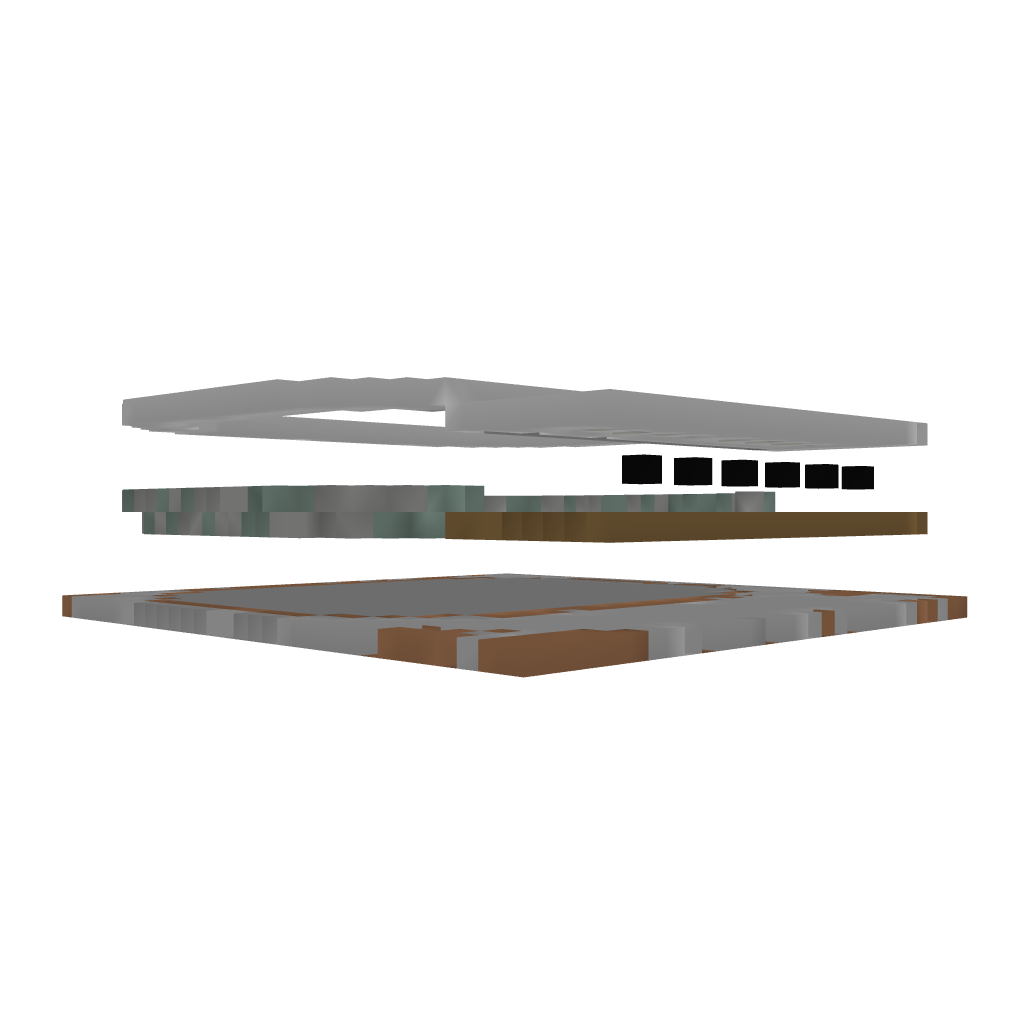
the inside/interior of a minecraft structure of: Plain Arena